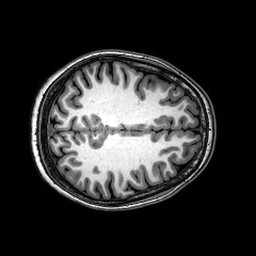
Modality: T1w
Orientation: axial
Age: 19
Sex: female
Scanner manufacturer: philips
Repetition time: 0.008426 s
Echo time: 0.0039 s